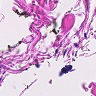
Metastatic tissue present: no